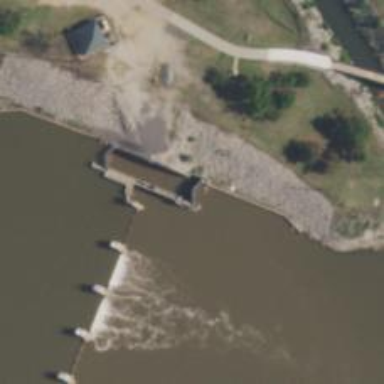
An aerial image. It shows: Lock gate on waterway.